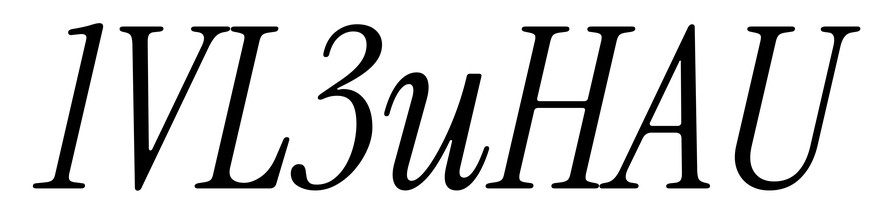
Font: InstrumentSerif-Italic